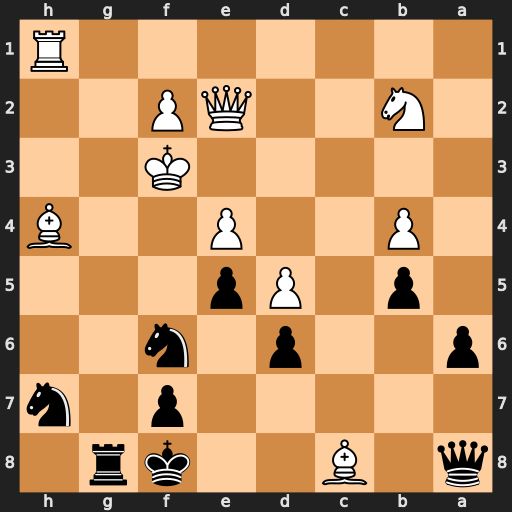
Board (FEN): q1B2kr1/5p1n/p2p1n2/1p1Pp3/1P2P2B/5K2/1N2QP2/7R
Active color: b
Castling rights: -
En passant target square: -
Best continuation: Qxc8 Bxf6 Nxf6